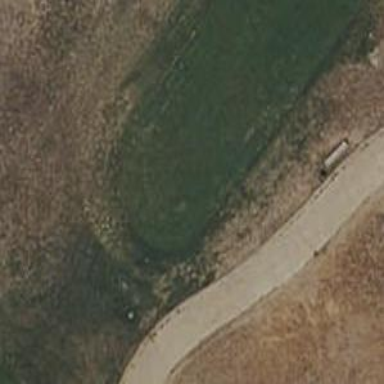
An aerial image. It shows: Golf tee.